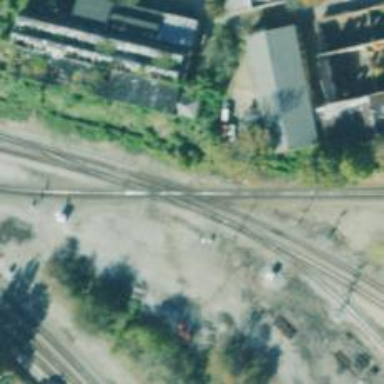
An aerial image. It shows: Railway crossing.